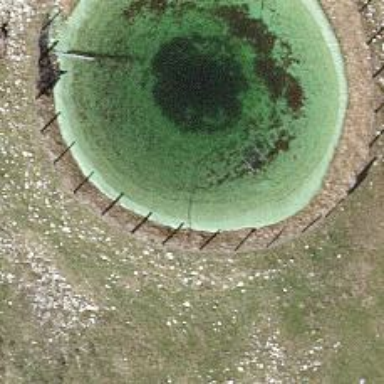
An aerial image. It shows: Emergency water tank.